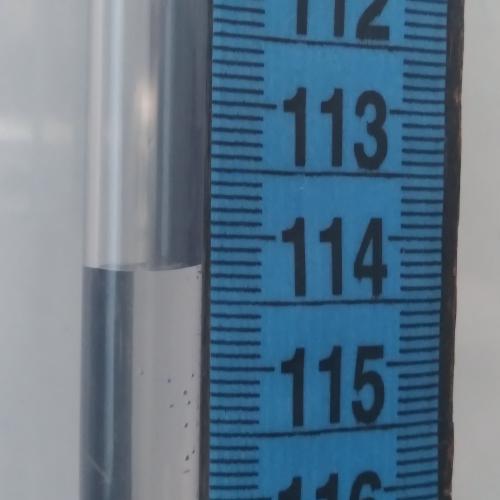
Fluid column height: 114.2 cm